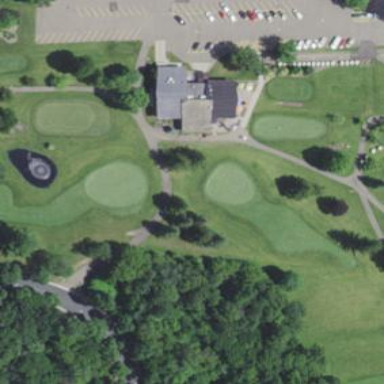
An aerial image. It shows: Grassy golf fairway.